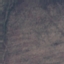
Label: HerbaceousVegetation